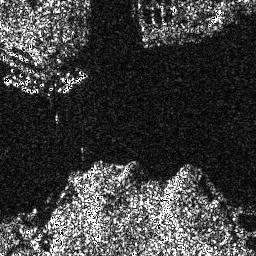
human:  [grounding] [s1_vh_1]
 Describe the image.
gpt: In the satellite image, there is  <ref>2 medium ship </ref> <box>[[21, 26, 34, 36, 0], [0, 28, 15, 35, 0]]</box> located at left.